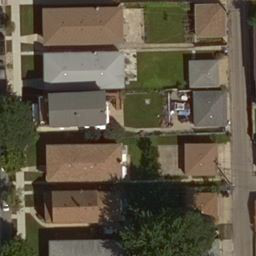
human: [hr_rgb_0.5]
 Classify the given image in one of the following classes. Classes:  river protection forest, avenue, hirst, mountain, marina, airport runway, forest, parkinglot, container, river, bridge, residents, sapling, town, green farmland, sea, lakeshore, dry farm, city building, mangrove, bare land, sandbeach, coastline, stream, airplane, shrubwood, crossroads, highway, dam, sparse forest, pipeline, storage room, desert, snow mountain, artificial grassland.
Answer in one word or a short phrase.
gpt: residents